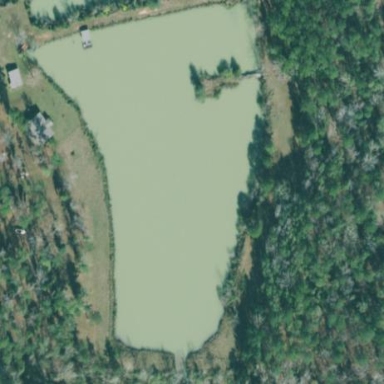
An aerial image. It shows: Pond with natural water.